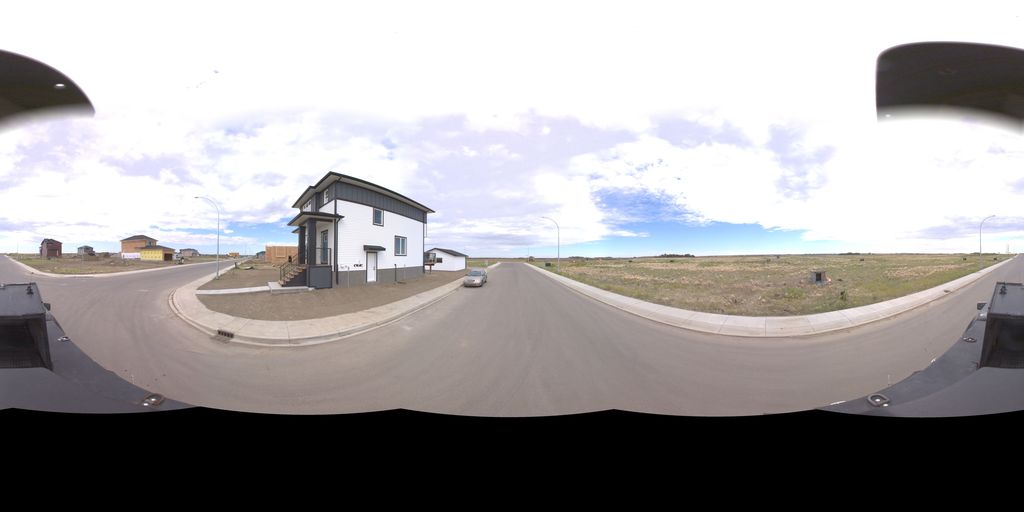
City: saskatoon